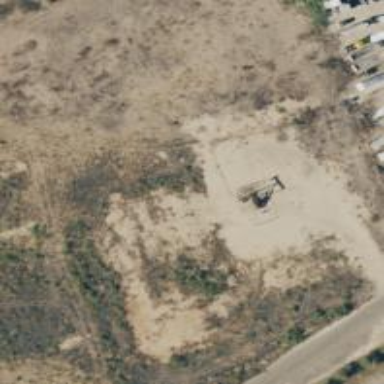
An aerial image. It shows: Petroleum well that is man-made.